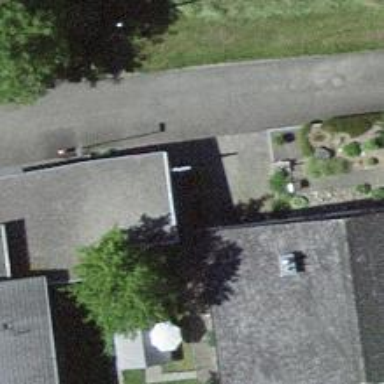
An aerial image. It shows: View of roof of building.